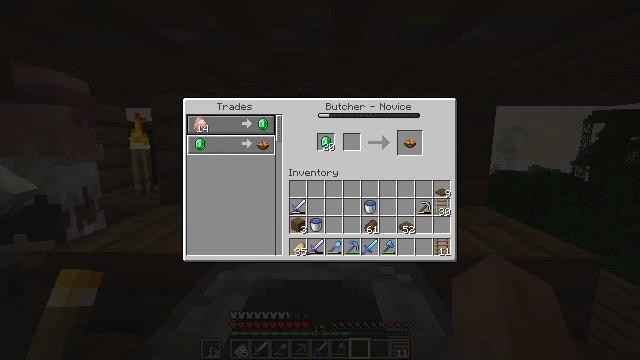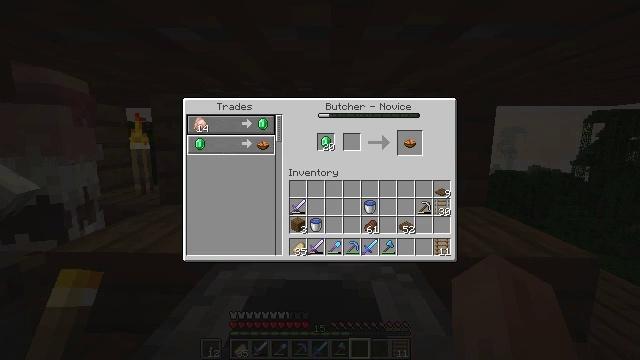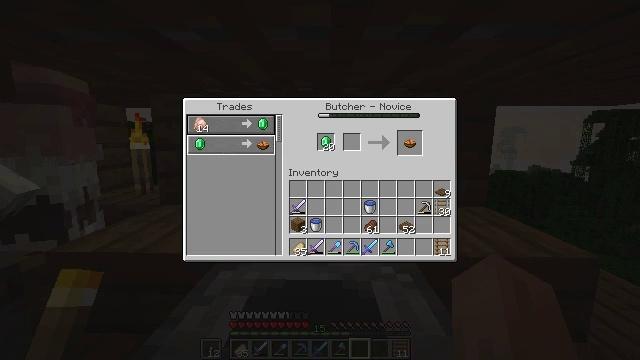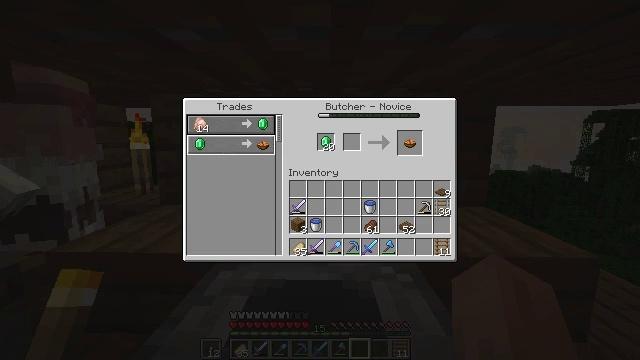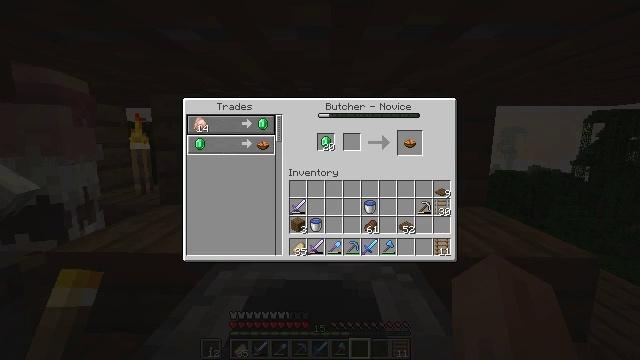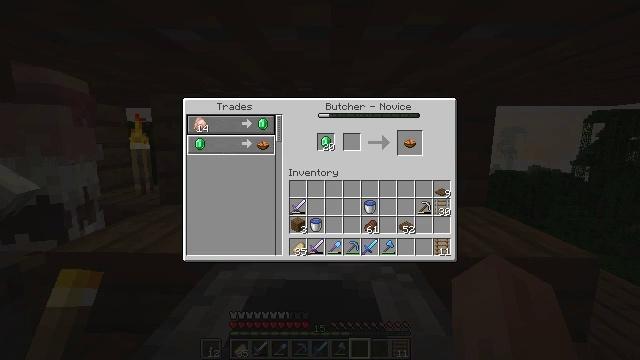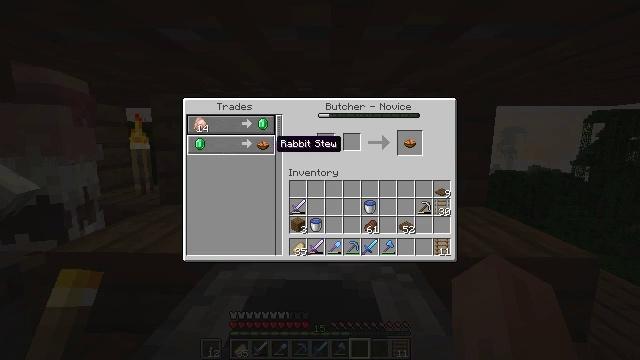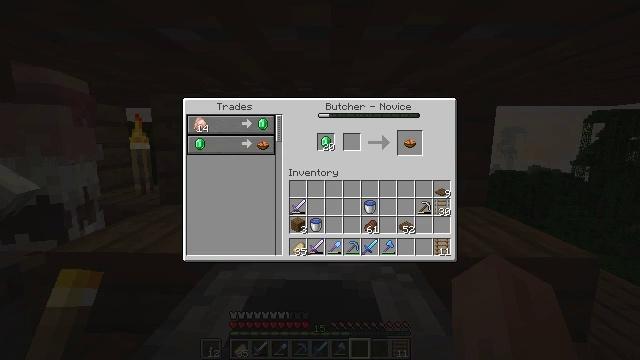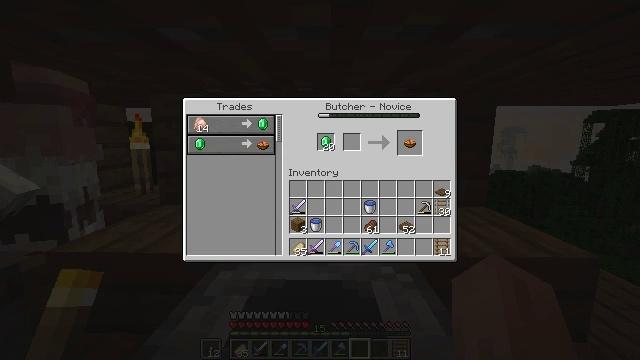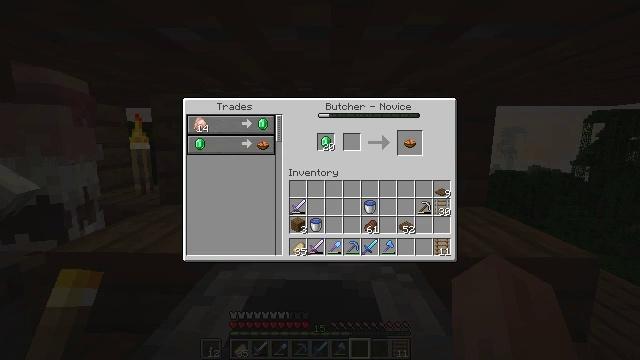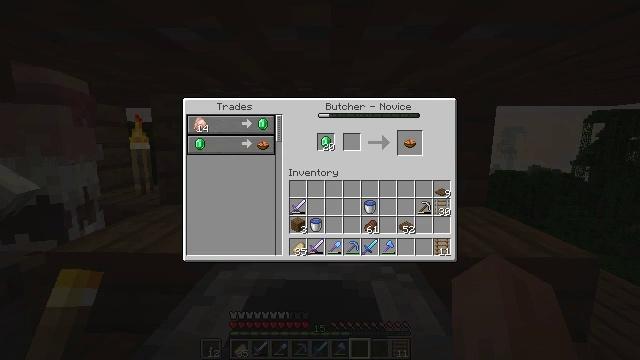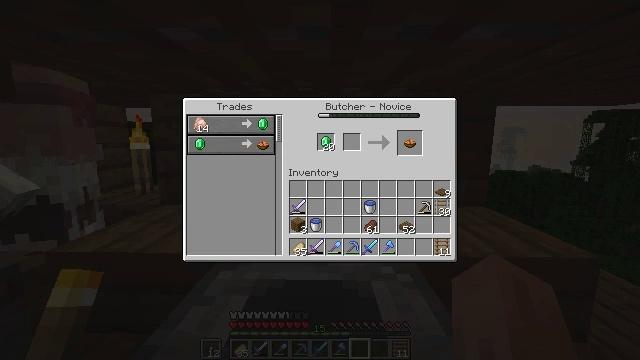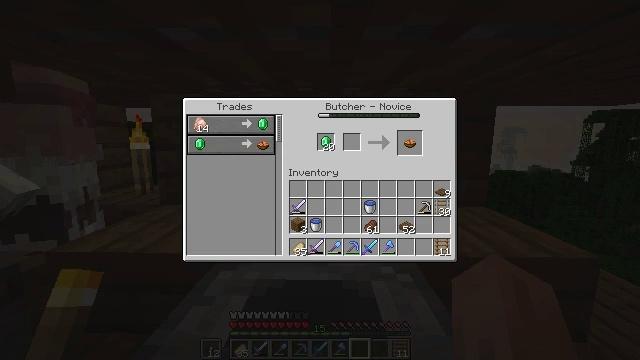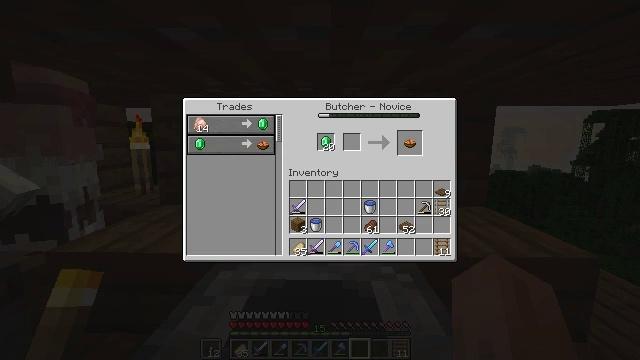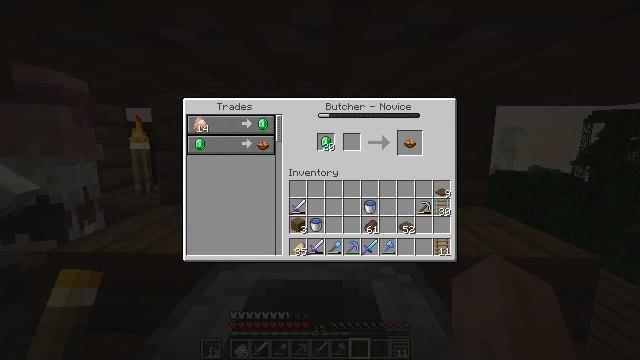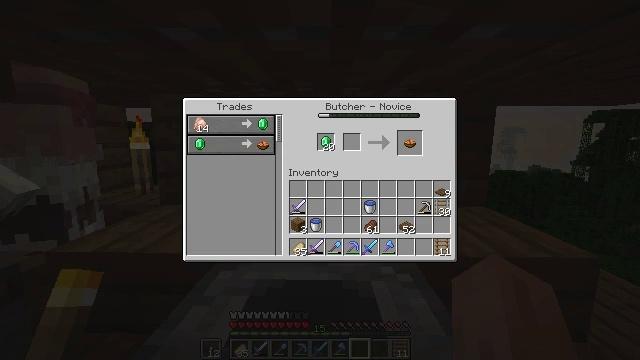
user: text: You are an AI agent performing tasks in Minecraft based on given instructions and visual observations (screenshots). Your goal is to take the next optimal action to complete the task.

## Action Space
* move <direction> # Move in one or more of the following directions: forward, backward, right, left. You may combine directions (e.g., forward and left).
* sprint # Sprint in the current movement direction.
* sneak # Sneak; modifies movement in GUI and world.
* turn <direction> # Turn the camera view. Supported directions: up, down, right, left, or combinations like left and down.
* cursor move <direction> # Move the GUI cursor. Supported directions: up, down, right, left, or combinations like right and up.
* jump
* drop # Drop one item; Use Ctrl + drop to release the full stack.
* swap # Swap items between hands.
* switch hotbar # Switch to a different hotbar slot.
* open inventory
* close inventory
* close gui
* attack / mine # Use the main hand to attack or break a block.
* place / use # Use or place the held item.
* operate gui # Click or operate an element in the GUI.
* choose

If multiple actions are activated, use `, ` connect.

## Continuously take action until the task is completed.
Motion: motion action
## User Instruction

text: Craft a rabbit stew.
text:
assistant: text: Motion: operate gui
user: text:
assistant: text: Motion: no_op
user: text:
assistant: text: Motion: no_op
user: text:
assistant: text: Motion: no_op
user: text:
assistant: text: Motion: no_op
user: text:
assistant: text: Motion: cursor move right
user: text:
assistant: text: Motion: cursor move right and down
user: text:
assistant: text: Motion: cursor move right
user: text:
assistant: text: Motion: cursor move right and up
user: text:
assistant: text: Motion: no_op
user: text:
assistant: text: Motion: sneak
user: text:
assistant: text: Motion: sneak
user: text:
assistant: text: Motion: sneak
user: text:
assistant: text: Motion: sneak
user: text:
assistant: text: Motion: sneak
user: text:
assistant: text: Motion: sneak
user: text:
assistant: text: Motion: sneak
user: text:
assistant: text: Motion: sneak
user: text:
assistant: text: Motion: sneak
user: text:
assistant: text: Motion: sneak
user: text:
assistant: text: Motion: sneak
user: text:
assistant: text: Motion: no_op
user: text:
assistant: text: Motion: no_op
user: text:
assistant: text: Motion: no_op
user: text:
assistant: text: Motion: no_op
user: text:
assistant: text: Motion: no_op
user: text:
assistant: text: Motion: no_op
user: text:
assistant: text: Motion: no_op
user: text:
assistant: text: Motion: no_op
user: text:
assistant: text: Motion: no_op